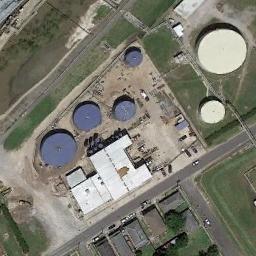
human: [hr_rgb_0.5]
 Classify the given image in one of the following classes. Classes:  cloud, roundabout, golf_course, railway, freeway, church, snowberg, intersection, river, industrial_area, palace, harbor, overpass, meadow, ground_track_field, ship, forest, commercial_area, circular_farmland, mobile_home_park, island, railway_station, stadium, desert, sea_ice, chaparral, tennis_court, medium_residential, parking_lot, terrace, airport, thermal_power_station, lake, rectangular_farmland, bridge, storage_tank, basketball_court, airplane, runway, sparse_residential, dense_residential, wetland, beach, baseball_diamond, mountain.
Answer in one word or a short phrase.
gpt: storage_tank